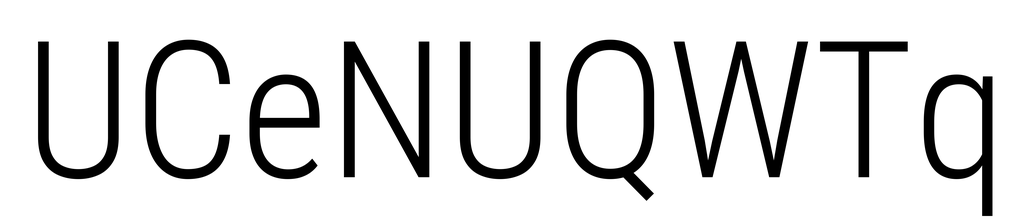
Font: Roboto_Condensed_Light